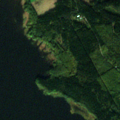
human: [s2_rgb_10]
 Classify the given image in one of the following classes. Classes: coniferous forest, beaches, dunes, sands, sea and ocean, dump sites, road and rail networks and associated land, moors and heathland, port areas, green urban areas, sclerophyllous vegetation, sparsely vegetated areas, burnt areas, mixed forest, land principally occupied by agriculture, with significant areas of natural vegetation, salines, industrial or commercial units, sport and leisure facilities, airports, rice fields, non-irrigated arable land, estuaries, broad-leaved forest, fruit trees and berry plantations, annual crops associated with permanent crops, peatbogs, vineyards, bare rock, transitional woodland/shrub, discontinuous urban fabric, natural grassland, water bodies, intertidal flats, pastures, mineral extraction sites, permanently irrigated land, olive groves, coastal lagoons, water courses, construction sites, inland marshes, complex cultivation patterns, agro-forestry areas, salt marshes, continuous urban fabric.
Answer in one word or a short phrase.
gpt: broad-leaved forest, coniferous forest, mixed forest, water bodies